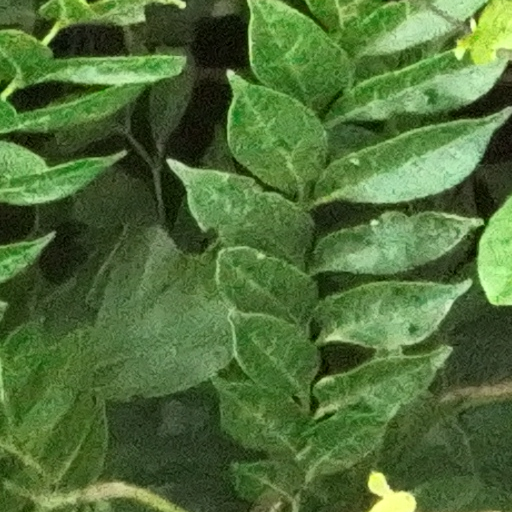
Species: Jacaranda copaia
GBIF accepted scientific name: Jacaranda copaia
Crown area (m\u00b2): 86.559